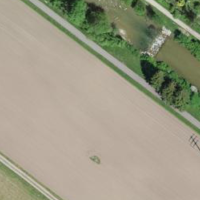
EUNIS habitat code: 24
Species observed at this site:
Lonicera acuminata